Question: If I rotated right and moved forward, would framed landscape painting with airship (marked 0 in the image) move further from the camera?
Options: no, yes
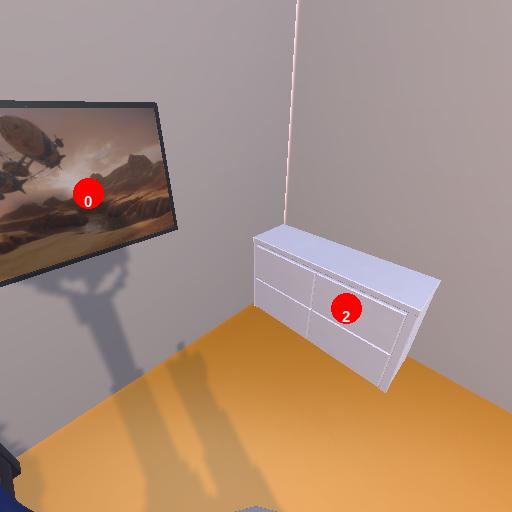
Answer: no